Question: I get this error:
> Error 1 'Public Event NewFrame(sender As Object, eventArgs As
AForge.Video.NewFrameEventArgs)' is an event, and cannot be called directly.
Use a 'RaiseEvent' statement to raise an event.
C:\Users\Jonathan\Documents\Visual Studio 2010\Projects\Stream\Stream\Form1.vb
9 9 Stream
My code is:

How I can solve this?
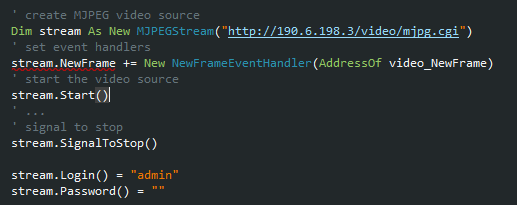
Answer: Not a VB buff, but I don't think that how you subscribe to events in VB. Try:
'''
Dim stream As New MJPEGStream("...")
AddHandler stream.NewFrame, AddressOf Me.video_NewFrame
...
'''